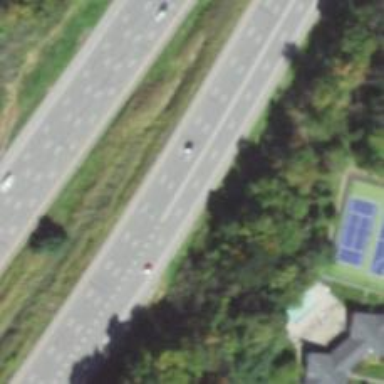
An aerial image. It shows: Asphalt motorway link.